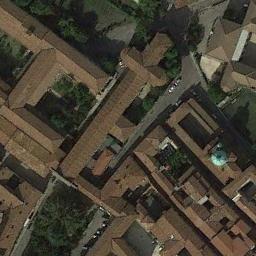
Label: church